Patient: sex M, age 64
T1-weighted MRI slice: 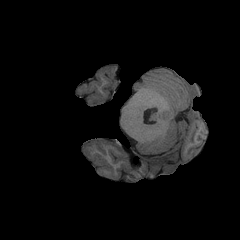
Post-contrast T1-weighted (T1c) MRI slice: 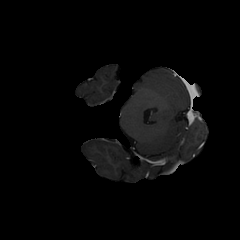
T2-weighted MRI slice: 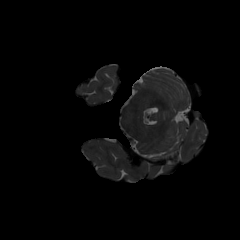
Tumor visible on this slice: no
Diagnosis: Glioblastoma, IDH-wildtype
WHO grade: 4